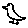
Label: bird